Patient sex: M
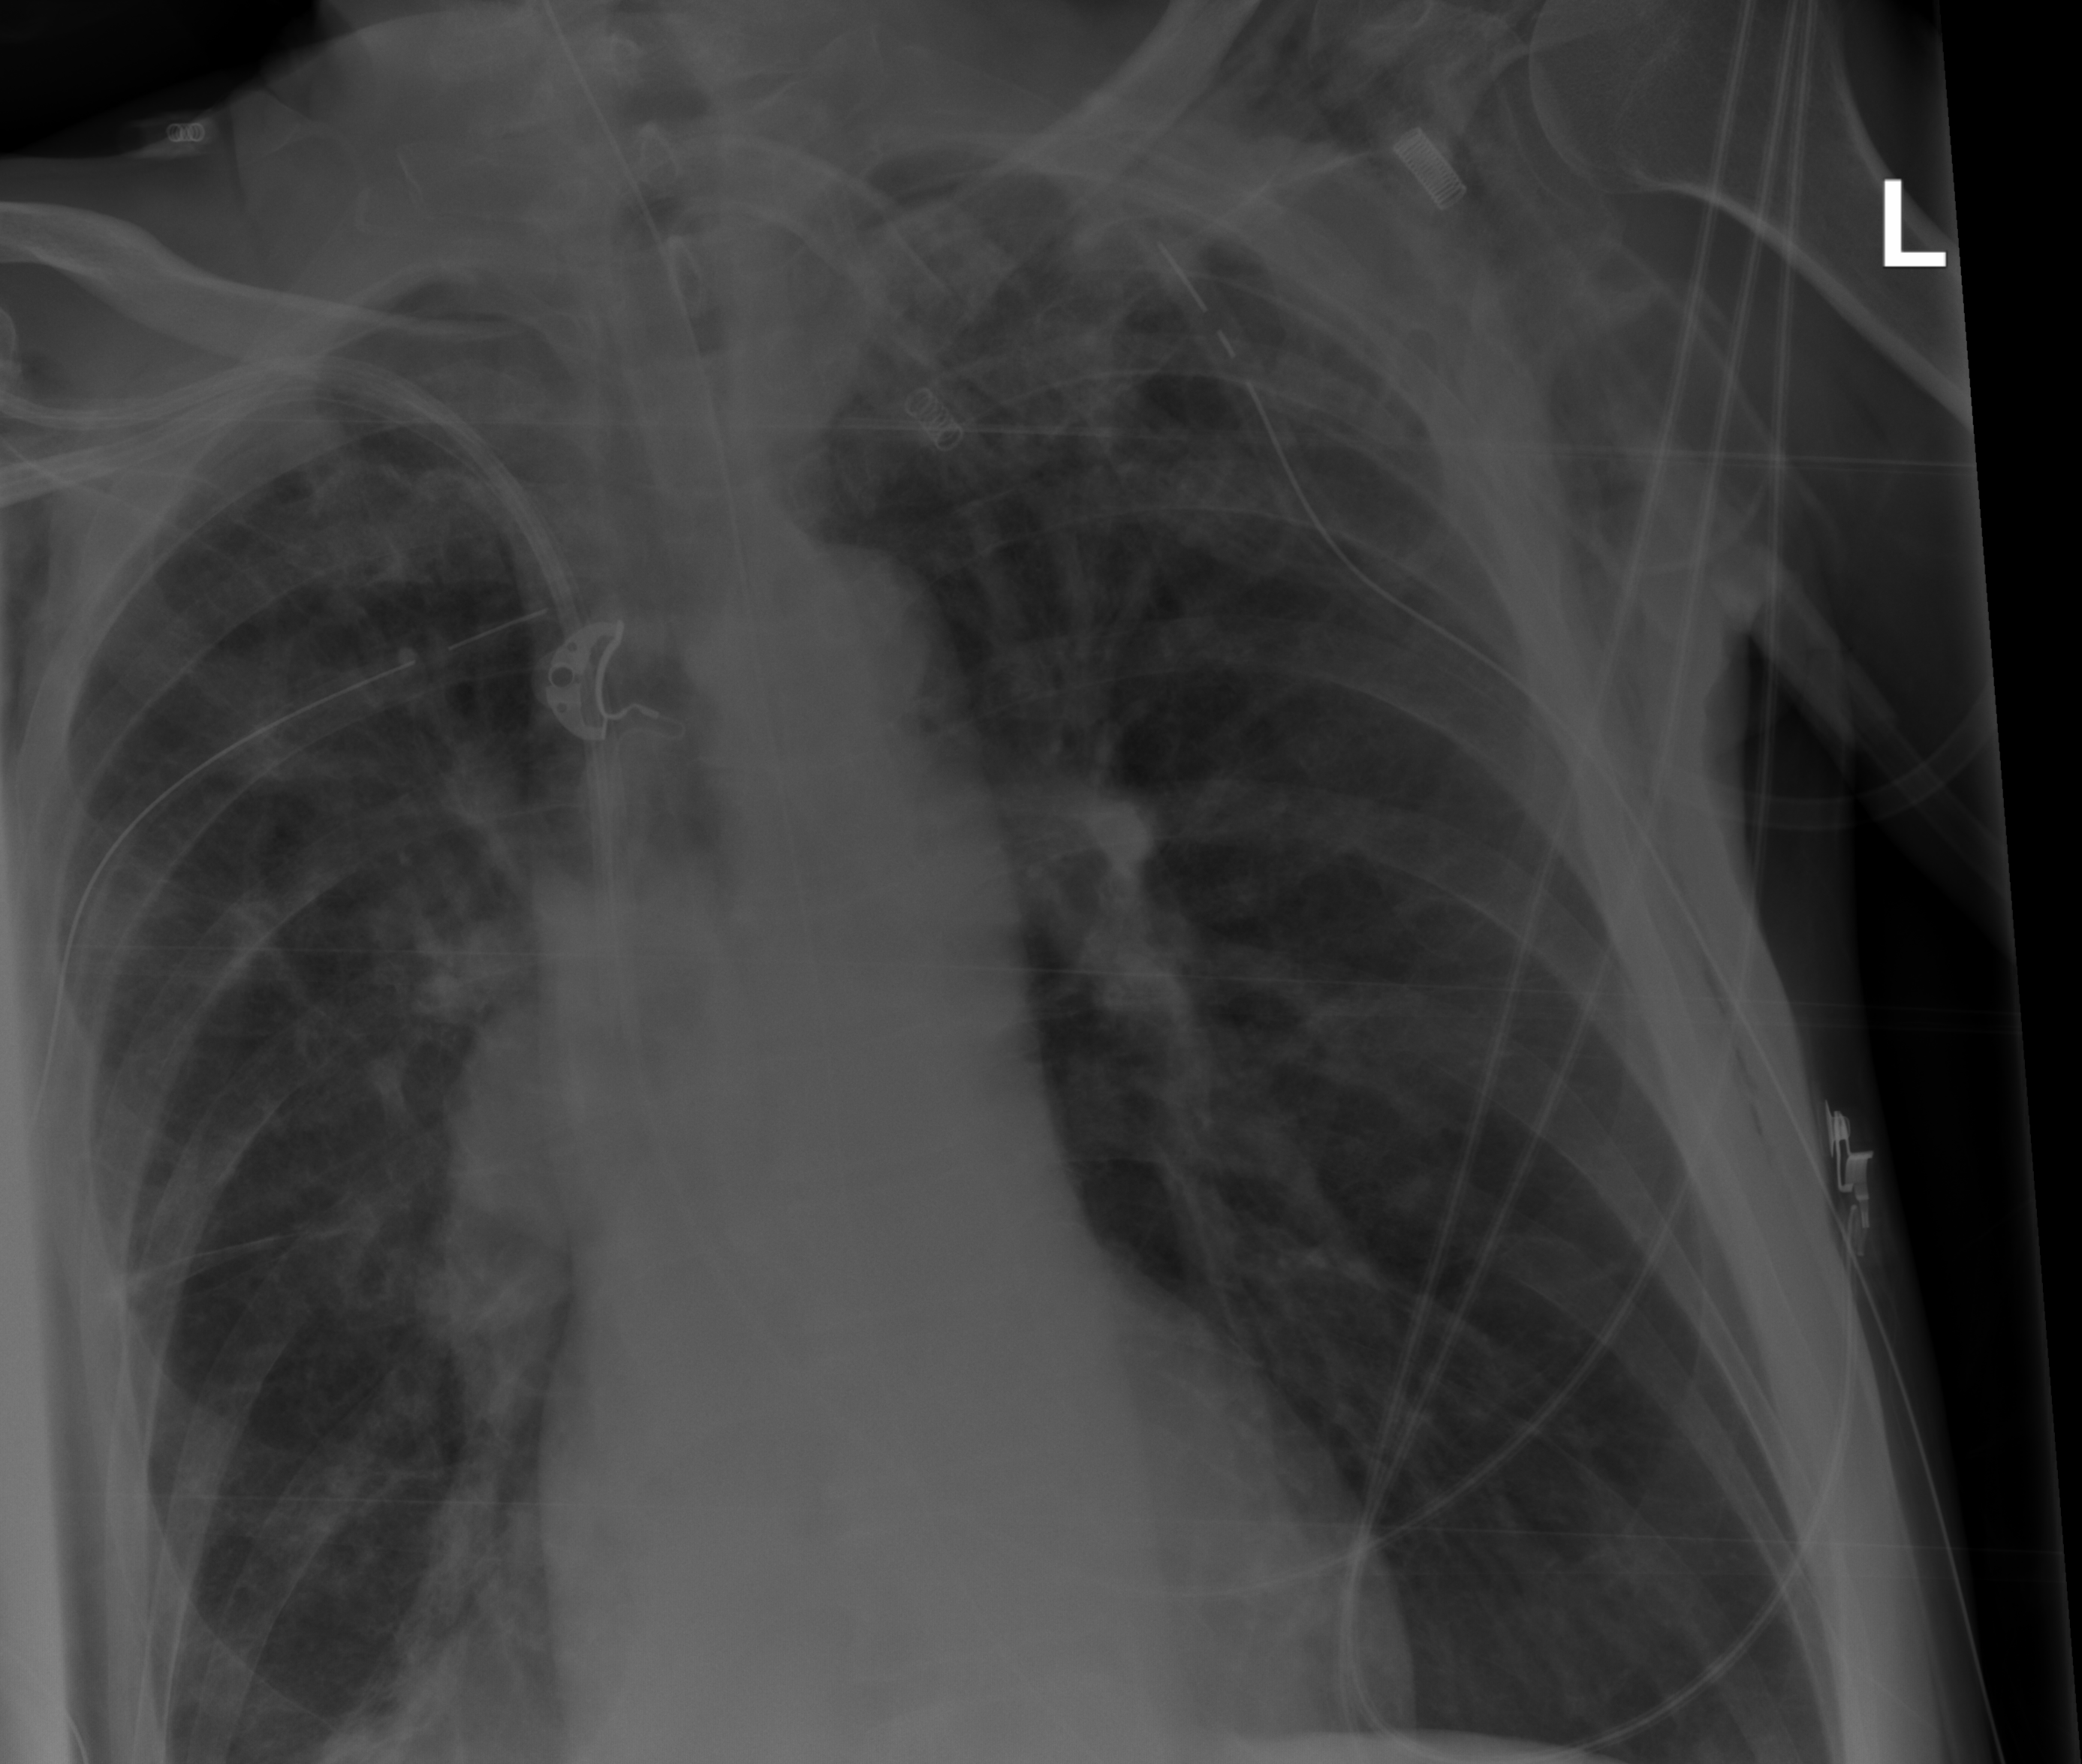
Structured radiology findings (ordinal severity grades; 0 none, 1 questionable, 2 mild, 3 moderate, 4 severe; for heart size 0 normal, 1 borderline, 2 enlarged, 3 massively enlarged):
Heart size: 0
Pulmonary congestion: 0
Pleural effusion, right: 0
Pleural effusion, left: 0
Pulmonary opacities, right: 2
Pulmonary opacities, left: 0
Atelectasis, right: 0
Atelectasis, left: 0